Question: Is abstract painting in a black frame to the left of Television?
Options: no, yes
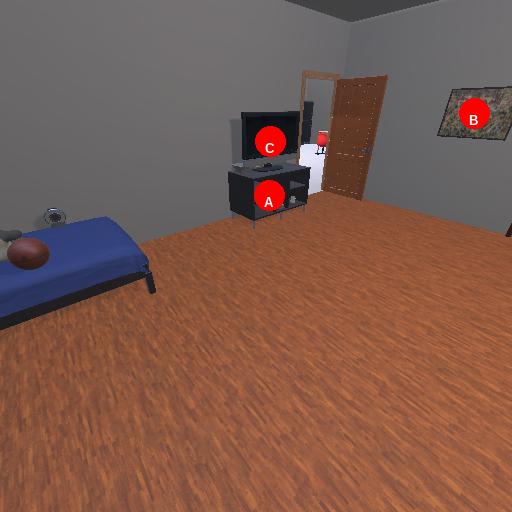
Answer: no